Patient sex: M
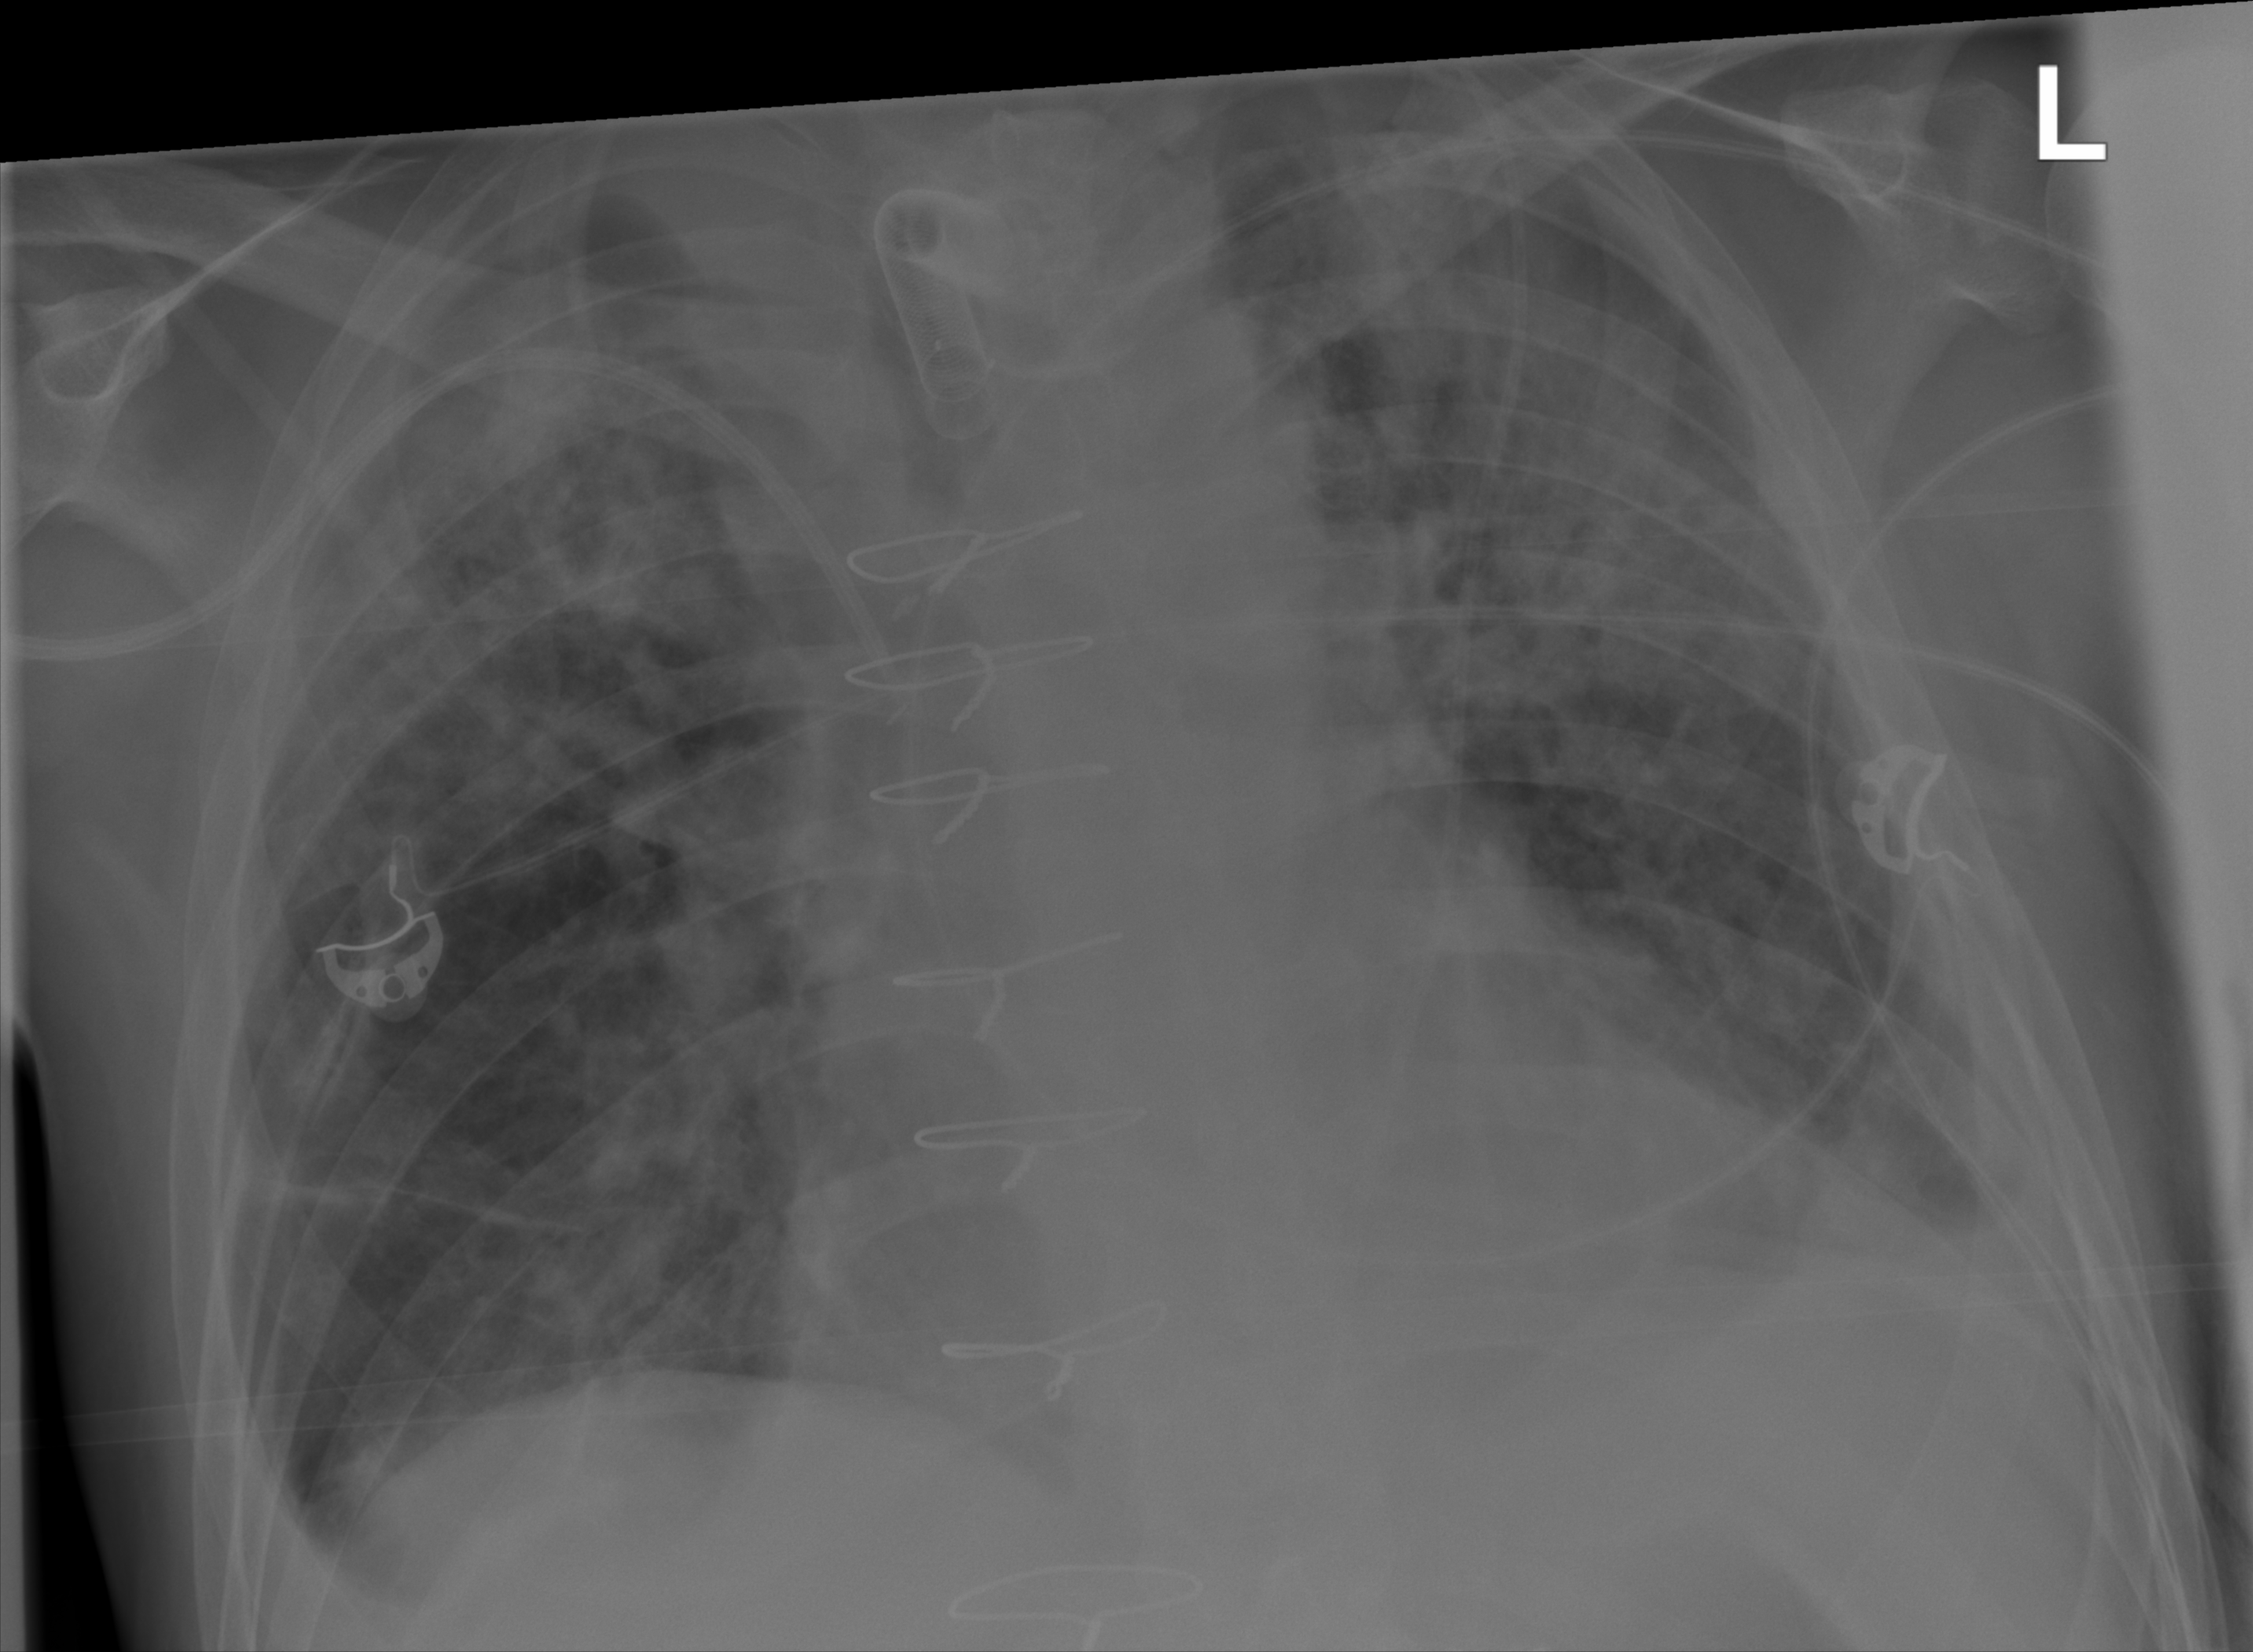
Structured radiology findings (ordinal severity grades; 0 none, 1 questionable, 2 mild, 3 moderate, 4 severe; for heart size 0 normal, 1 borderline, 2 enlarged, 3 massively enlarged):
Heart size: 2
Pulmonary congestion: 2
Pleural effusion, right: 2
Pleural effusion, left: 2
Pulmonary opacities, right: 3
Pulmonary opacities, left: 3
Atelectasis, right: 3
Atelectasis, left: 3